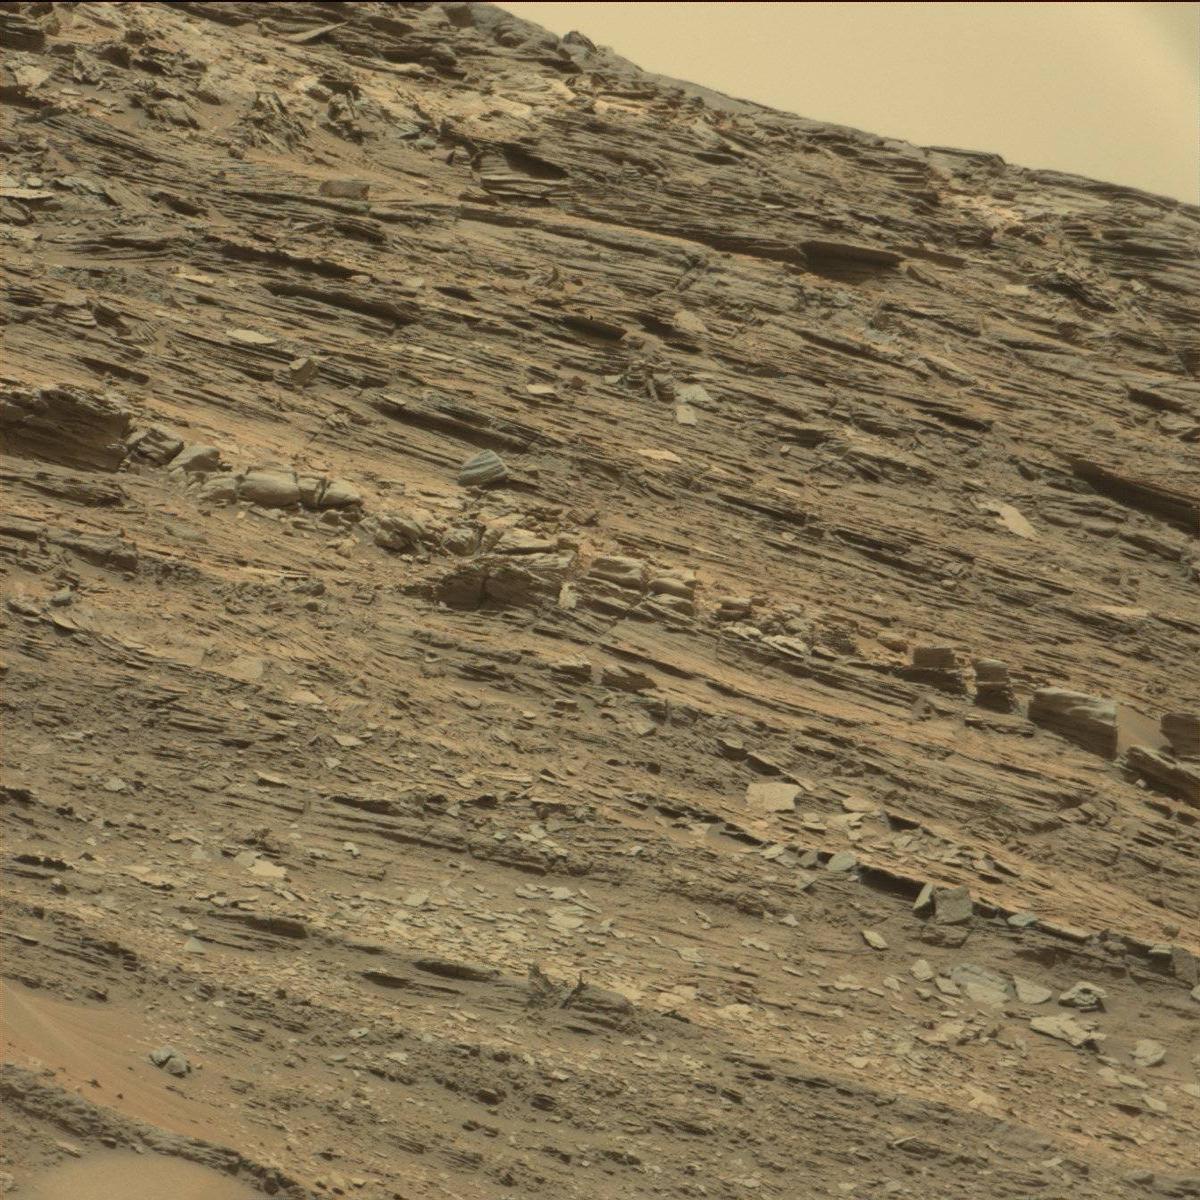
Terrain classes present: Bedrock, Sand / Soil, Sky